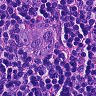
Metastatic tissue present: yes